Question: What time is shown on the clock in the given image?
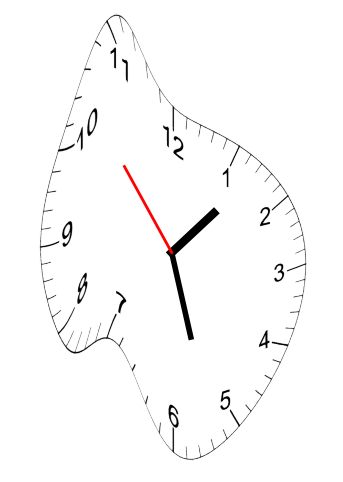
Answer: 01:26:53